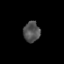
Tissue: prostate
Cell type: T cells
Senescence score: 0.3196
Nuclear area (px): 337
Mean DAPI intensity: 79.564